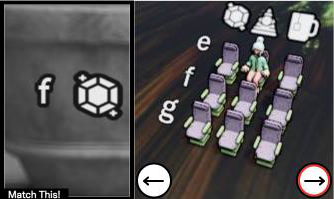
Task: seats
Answer: no